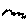
Label: zigzag